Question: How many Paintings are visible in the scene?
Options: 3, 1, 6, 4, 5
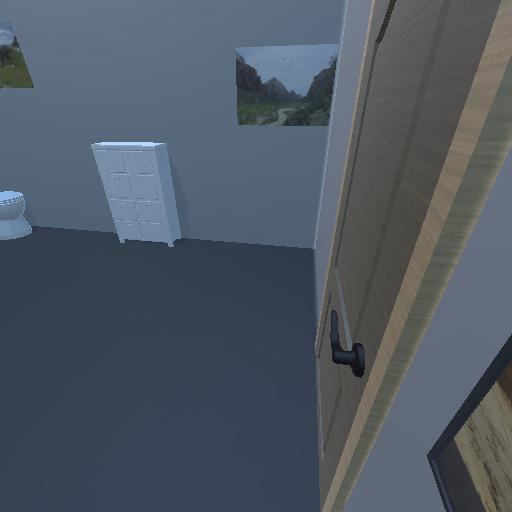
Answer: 3